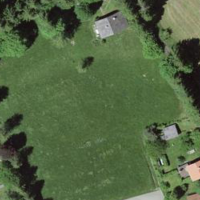
EUNIS habitat code: 23
Species observed at this site:
Cardamine heptaphylla